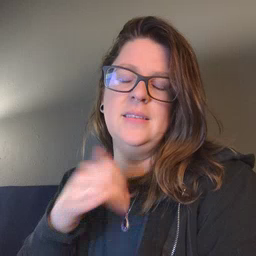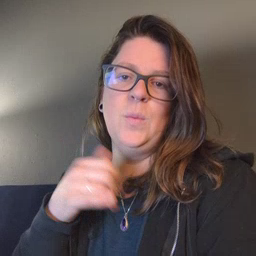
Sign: yellow